Question:
How do I select all 'ProdusComandat' objects of all 'ComenziActive' Objects?
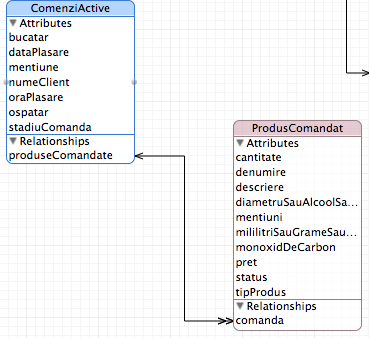
Answer: You could fetch the "ProdusComandat" objects without a predicate, that would give you
all objects of that entity:
'''
NSFetchRequest *request = [NSFetchRequest fetchRequestWithEntityName:@"ProdusComandat"];
'''
If you want only the "ProdusComandat" that are related to a "ComenziActive" object, add the
predicate
'''
NSPredicate *predicate = [NSPredicate predicateWithFormat:@"comanda != NULL"];
request.predicate = predicate;
'''